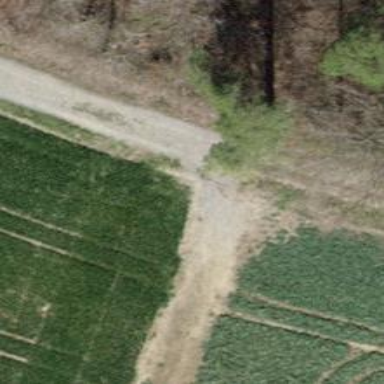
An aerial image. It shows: Gravel track with grade2 quality.